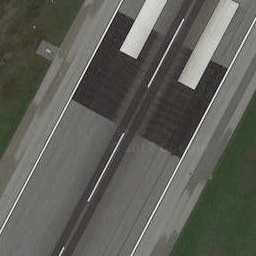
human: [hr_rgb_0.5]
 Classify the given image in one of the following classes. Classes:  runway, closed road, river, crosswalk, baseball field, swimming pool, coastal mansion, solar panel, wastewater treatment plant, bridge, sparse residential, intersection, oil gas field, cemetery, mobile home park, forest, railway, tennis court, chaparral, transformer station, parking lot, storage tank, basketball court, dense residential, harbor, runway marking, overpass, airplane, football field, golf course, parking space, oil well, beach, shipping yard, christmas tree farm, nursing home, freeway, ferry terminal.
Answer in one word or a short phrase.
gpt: runway